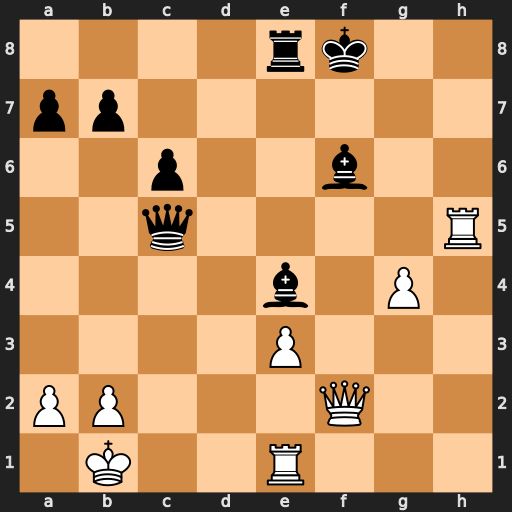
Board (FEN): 4rk2/pp6/2p2b2/2q4R/4b1P1/4P3/PP3Q2/1K2R3
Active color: w
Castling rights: -
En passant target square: -
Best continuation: Ka1 Qe7 g5 Qf7 Qxf6 Qxf6 gxf6